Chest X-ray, PA view. Patient: 20 years old, sex M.
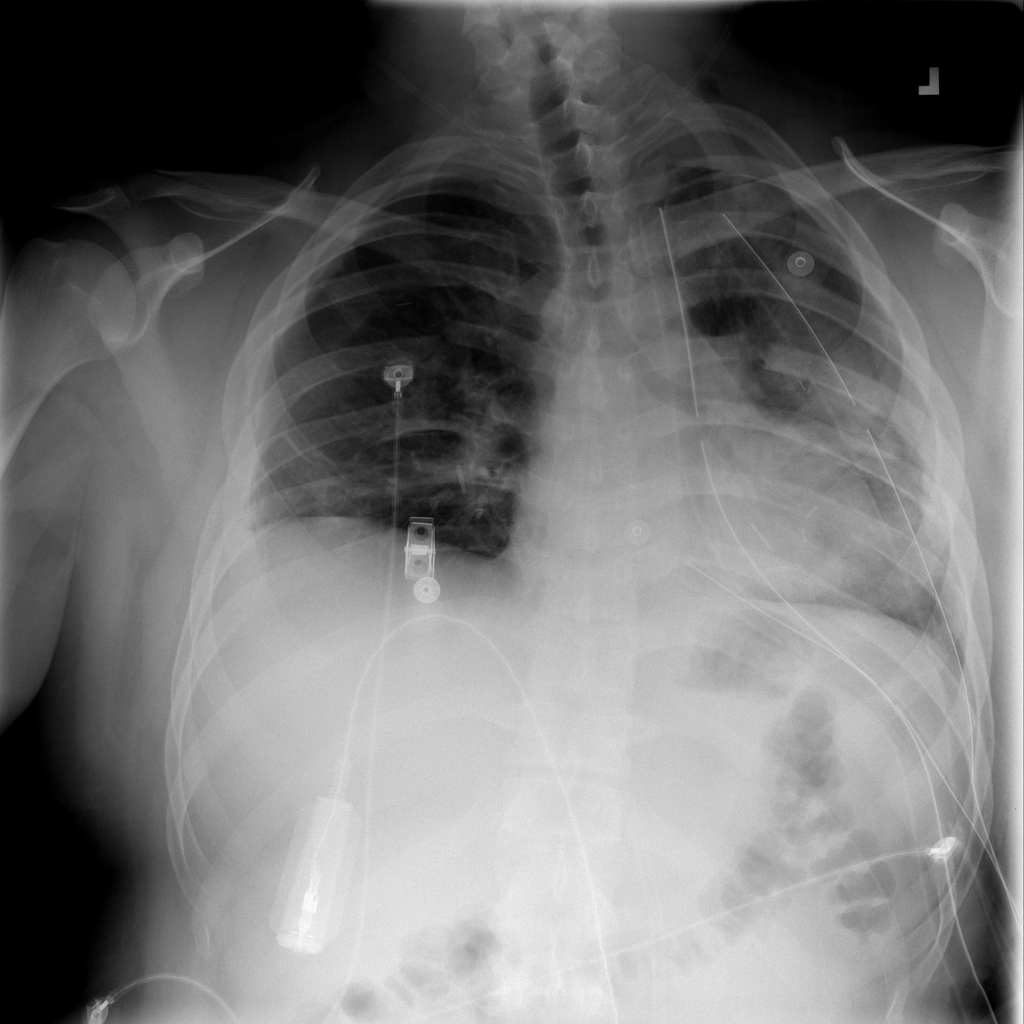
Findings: Infiltration, Pneumothorax